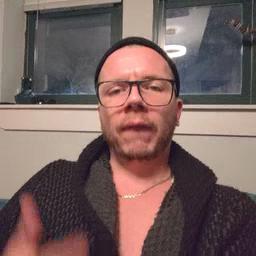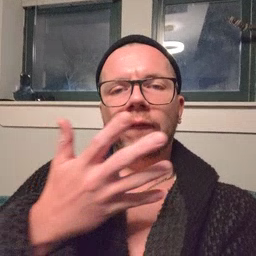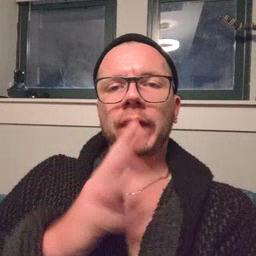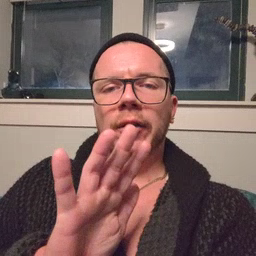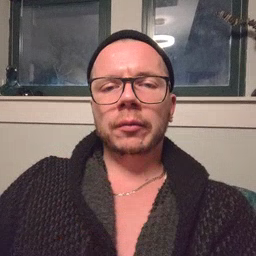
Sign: finish